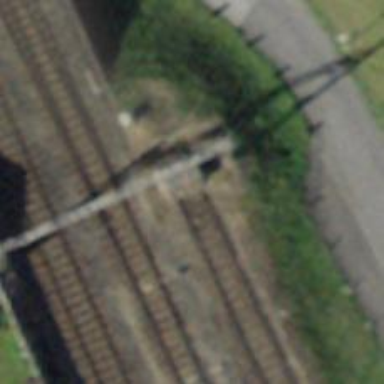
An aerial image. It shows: Railway buffer stop.